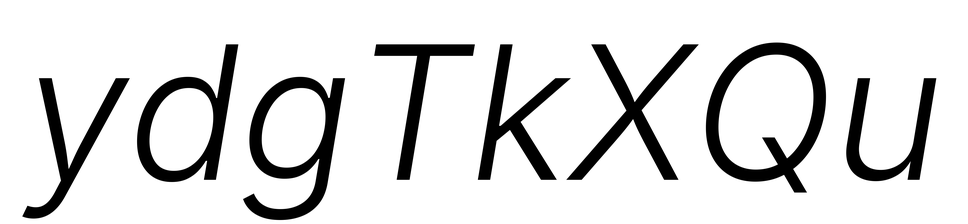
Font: Inter-Italic_Light_Italic